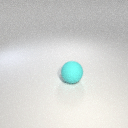
large cyan rubber sphere